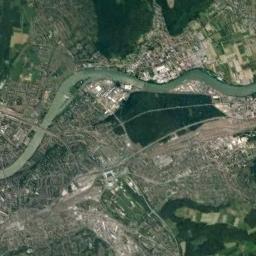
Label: river